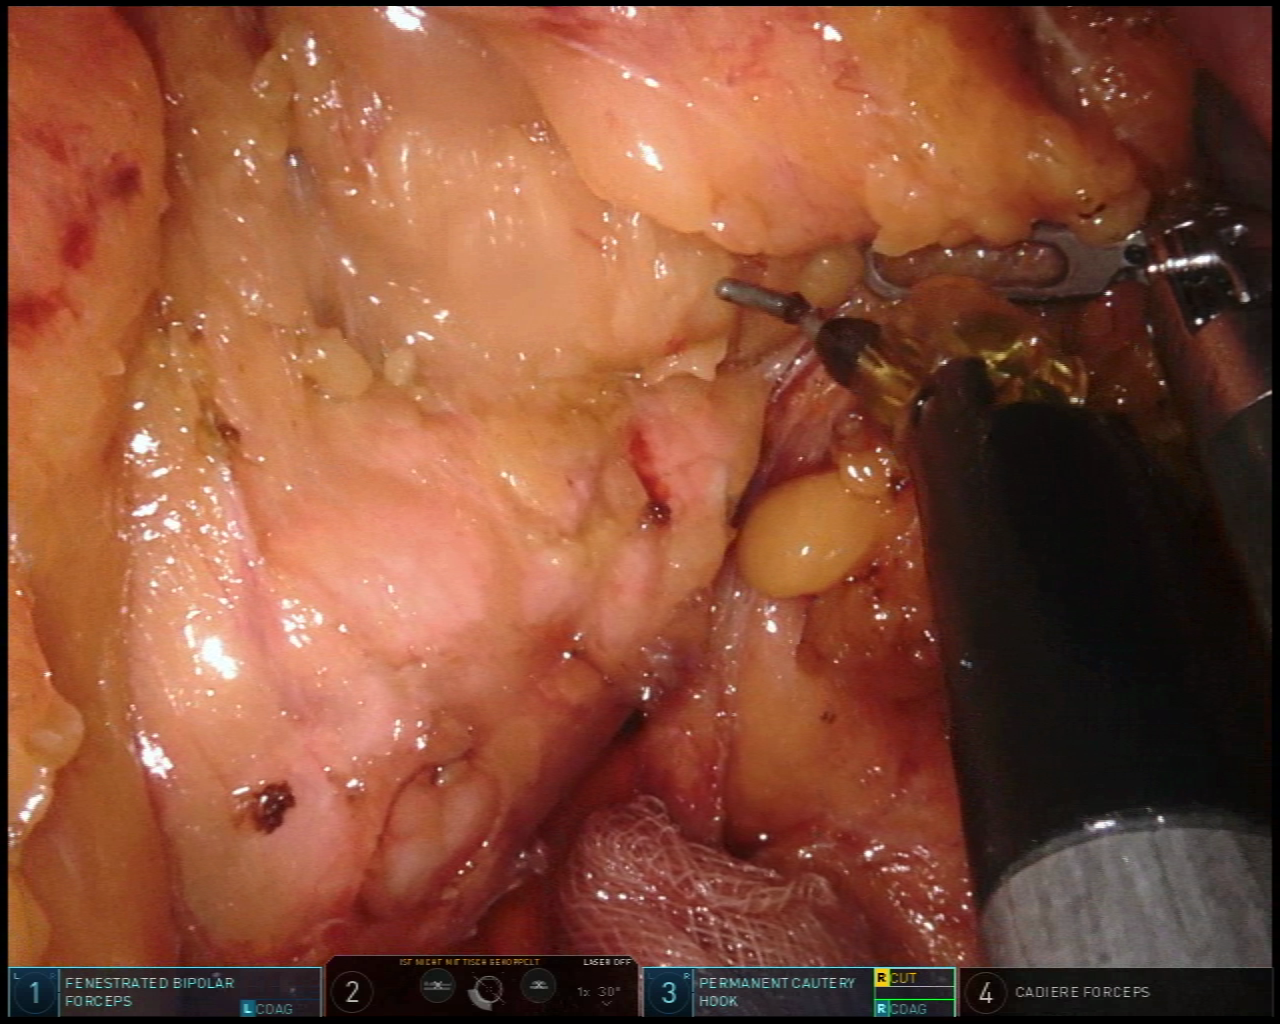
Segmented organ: pancreas
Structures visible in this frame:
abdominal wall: yes
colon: no
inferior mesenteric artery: no
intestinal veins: no
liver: no
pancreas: yes
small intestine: no
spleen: no
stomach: no
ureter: no
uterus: no
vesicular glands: no